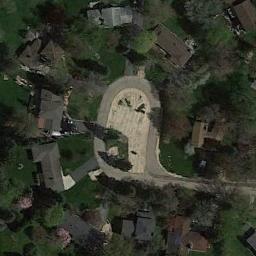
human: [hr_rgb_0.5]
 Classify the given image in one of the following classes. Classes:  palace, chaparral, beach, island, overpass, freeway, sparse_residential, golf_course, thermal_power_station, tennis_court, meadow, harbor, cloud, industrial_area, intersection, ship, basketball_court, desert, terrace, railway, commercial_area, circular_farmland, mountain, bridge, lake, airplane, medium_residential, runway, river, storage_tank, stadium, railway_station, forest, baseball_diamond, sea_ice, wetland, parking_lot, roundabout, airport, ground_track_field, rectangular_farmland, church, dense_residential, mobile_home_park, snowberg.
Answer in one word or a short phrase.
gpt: medium_residential